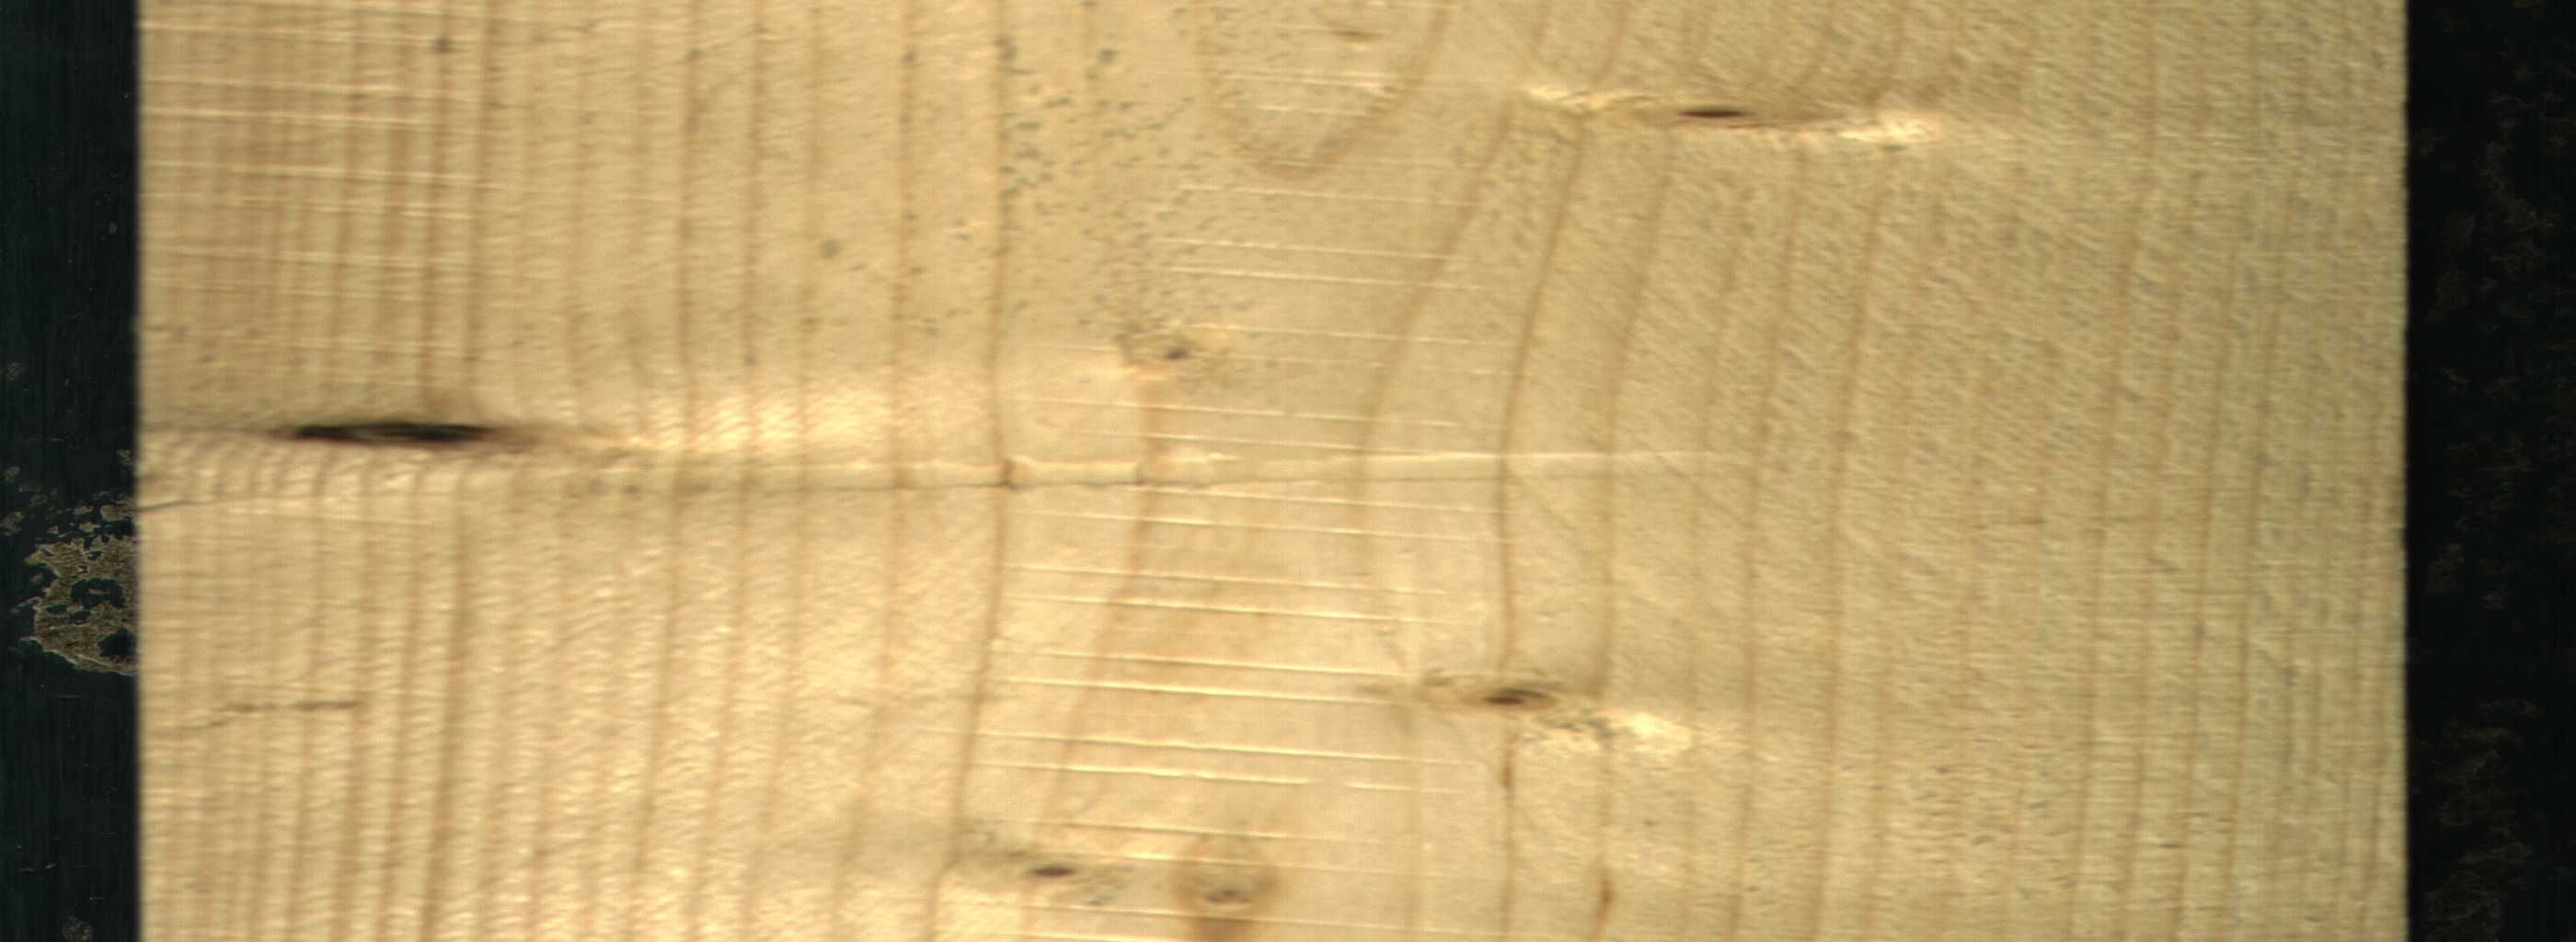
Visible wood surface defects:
Dead_Knot
Live_Knot
Live_Knot
Live_Knot
Live_Knot